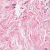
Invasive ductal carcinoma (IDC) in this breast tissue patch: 0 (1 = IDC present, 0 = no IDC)